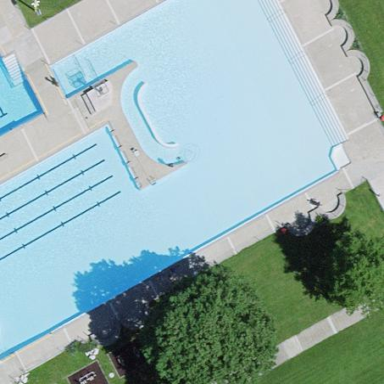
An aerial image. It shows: Swimming pool located in leisure land.